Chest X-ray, AP view. Patient: 44 years old, sex F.
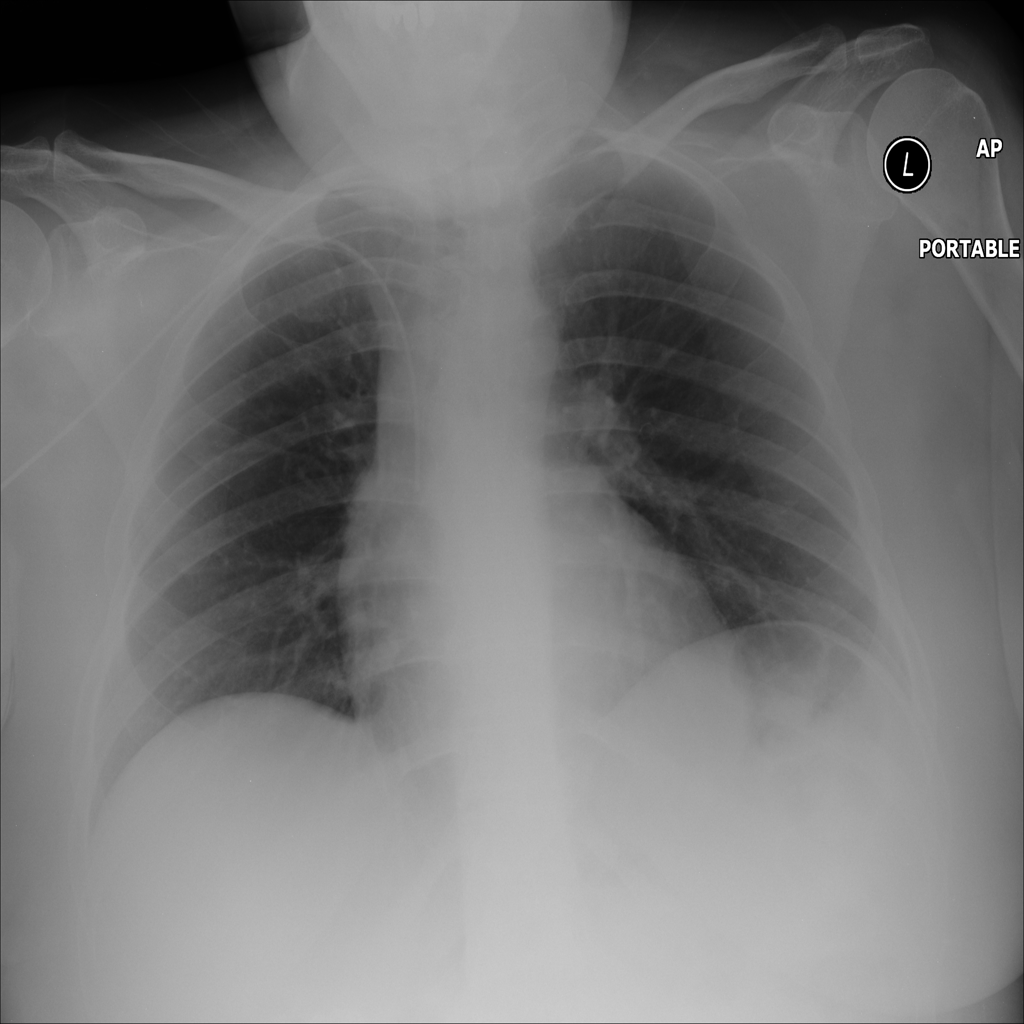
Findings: No Finding